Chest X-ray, AP view. Patient: 54 years old, sex M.
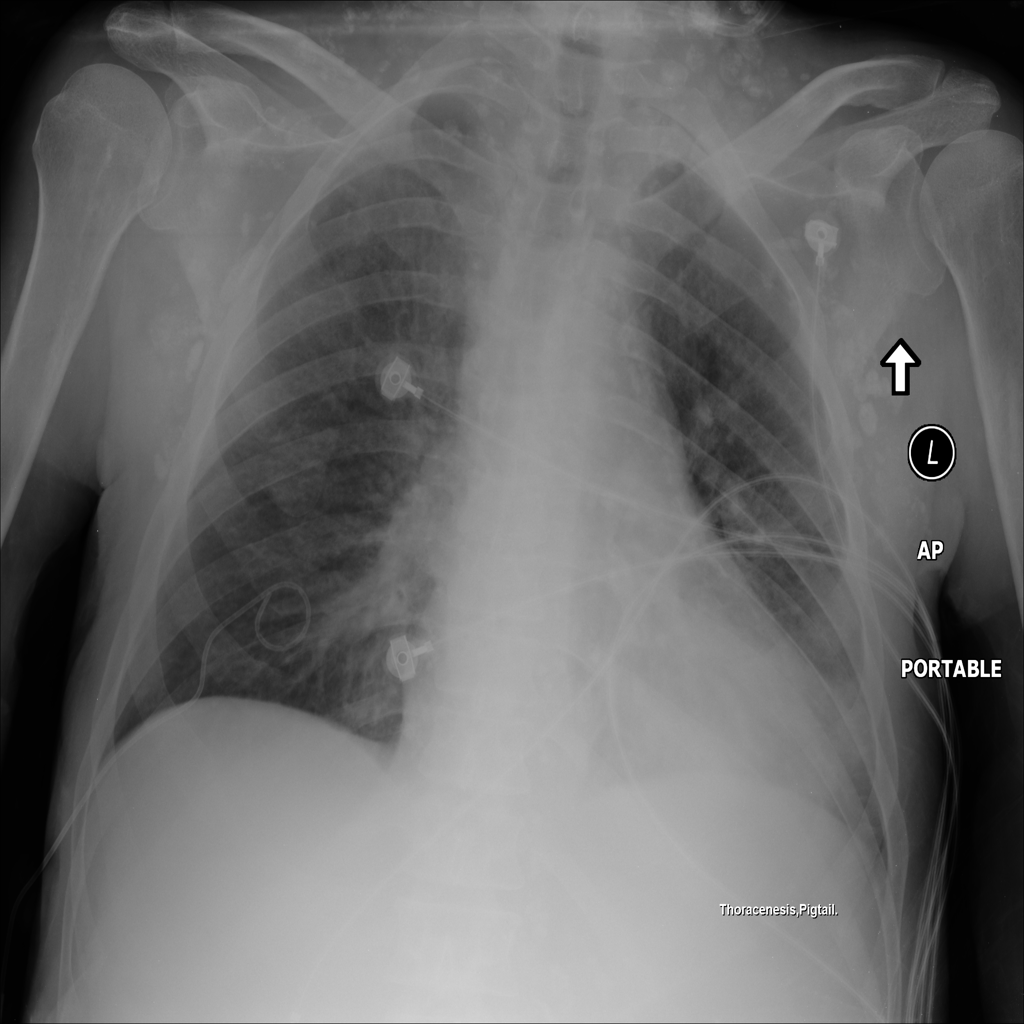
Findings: No Finding